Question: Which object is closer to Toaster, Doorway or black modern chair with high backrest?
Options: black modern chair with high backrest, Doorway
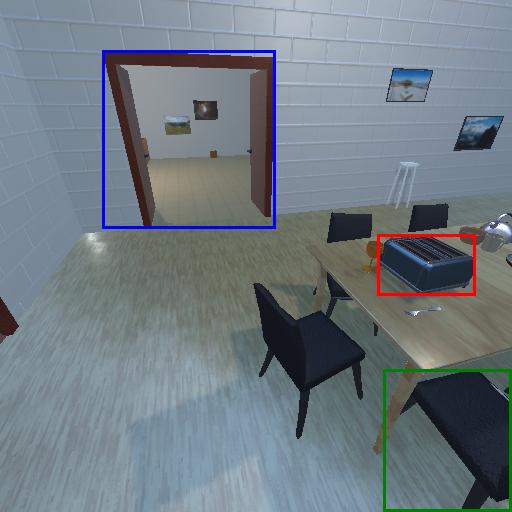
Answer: black modern chair with high backrest